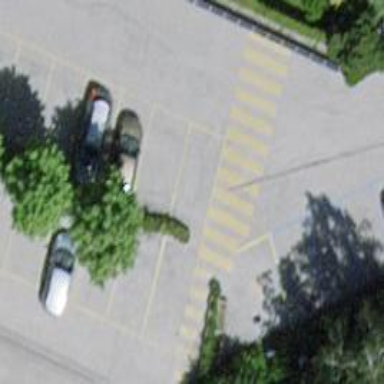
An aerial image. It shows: Cafe.